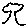
Label: tree